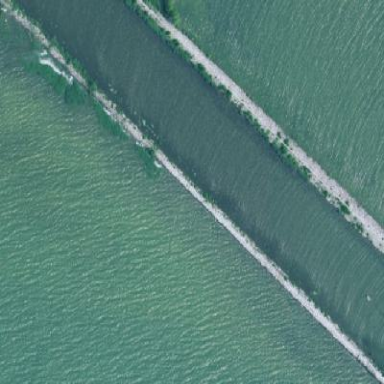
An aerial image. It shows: Breakwater structure.